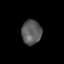
Tissue: prostate
Cell type: T cells
Senescence score: 0.2994
Nuclear area (px): 473
Mean DAPI intensity: 91.863